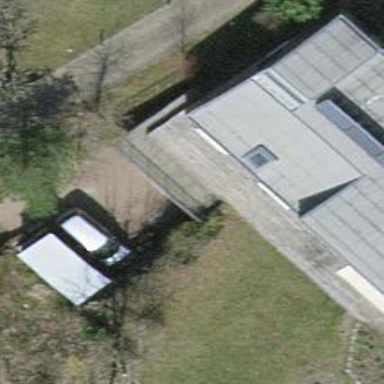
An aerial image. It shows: View of roof of building.